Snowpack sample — Snodgrass Mountain, Crested Butte, Colorado (2/4/25, 12:06 PM MST)
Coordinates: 38.923, -106.968
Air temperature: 35 °F
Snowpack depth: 80 cm
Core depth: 80 cm
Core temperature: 32 °F
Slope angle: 14°, slope face: 78°
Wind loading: low
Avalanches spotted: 0
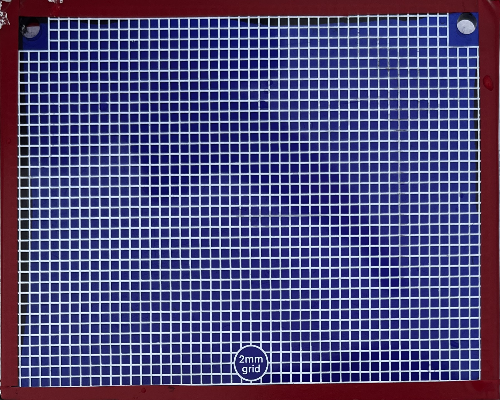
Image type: profile
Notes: No avalanches nearby, unusually warm weather for the last month reported by residents, Collected 25 yards from treeline